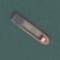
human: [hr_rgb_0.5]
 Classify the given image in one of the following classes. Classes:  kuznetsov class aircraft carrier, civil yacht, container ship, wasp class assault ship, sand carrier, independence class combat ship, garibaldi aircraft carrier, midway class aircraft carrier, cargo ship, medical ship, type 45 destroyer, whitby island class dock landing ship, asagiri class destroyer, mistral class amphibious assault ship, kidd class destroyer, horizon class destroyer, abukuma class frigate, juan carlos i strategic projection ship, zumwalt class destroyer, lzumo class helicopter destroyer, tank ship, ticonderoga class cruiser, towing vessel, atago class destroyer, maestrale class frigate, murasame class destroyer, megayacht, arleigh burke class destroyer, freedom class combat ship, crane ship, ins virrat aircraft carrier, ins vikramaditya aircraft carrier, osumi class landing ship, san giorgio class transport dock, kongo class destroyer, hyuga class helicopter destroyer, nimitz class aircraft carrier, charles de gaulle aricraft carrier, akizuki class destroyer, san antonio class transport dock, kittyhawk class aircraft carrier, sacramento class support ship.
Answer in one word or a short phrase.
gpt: Sand carrier